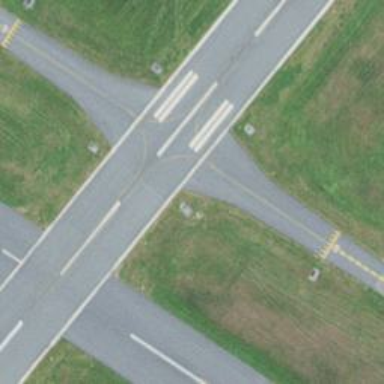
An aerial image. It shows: Image of taxiway at airport.